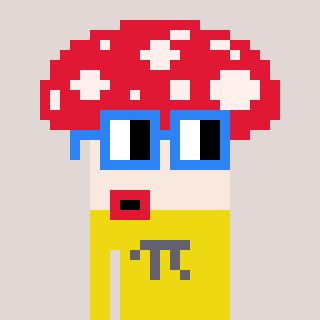
a pixel art character with square blue glasses, a mushroom-shaped head and a yellow-colored body on a warm background